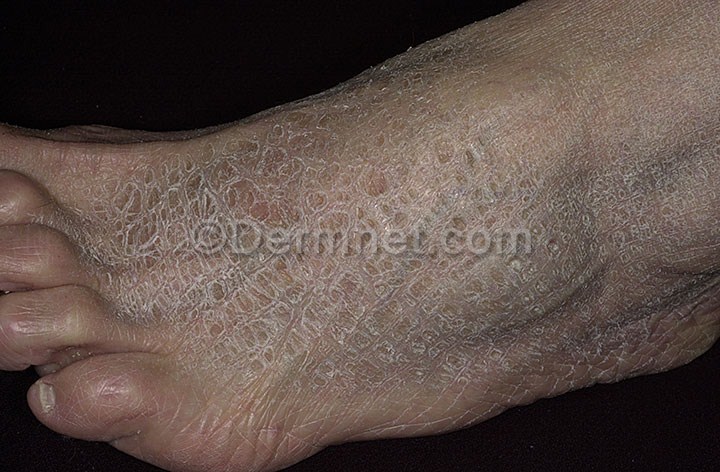
Disease: Atopic Dermatitis Photos